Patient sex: M
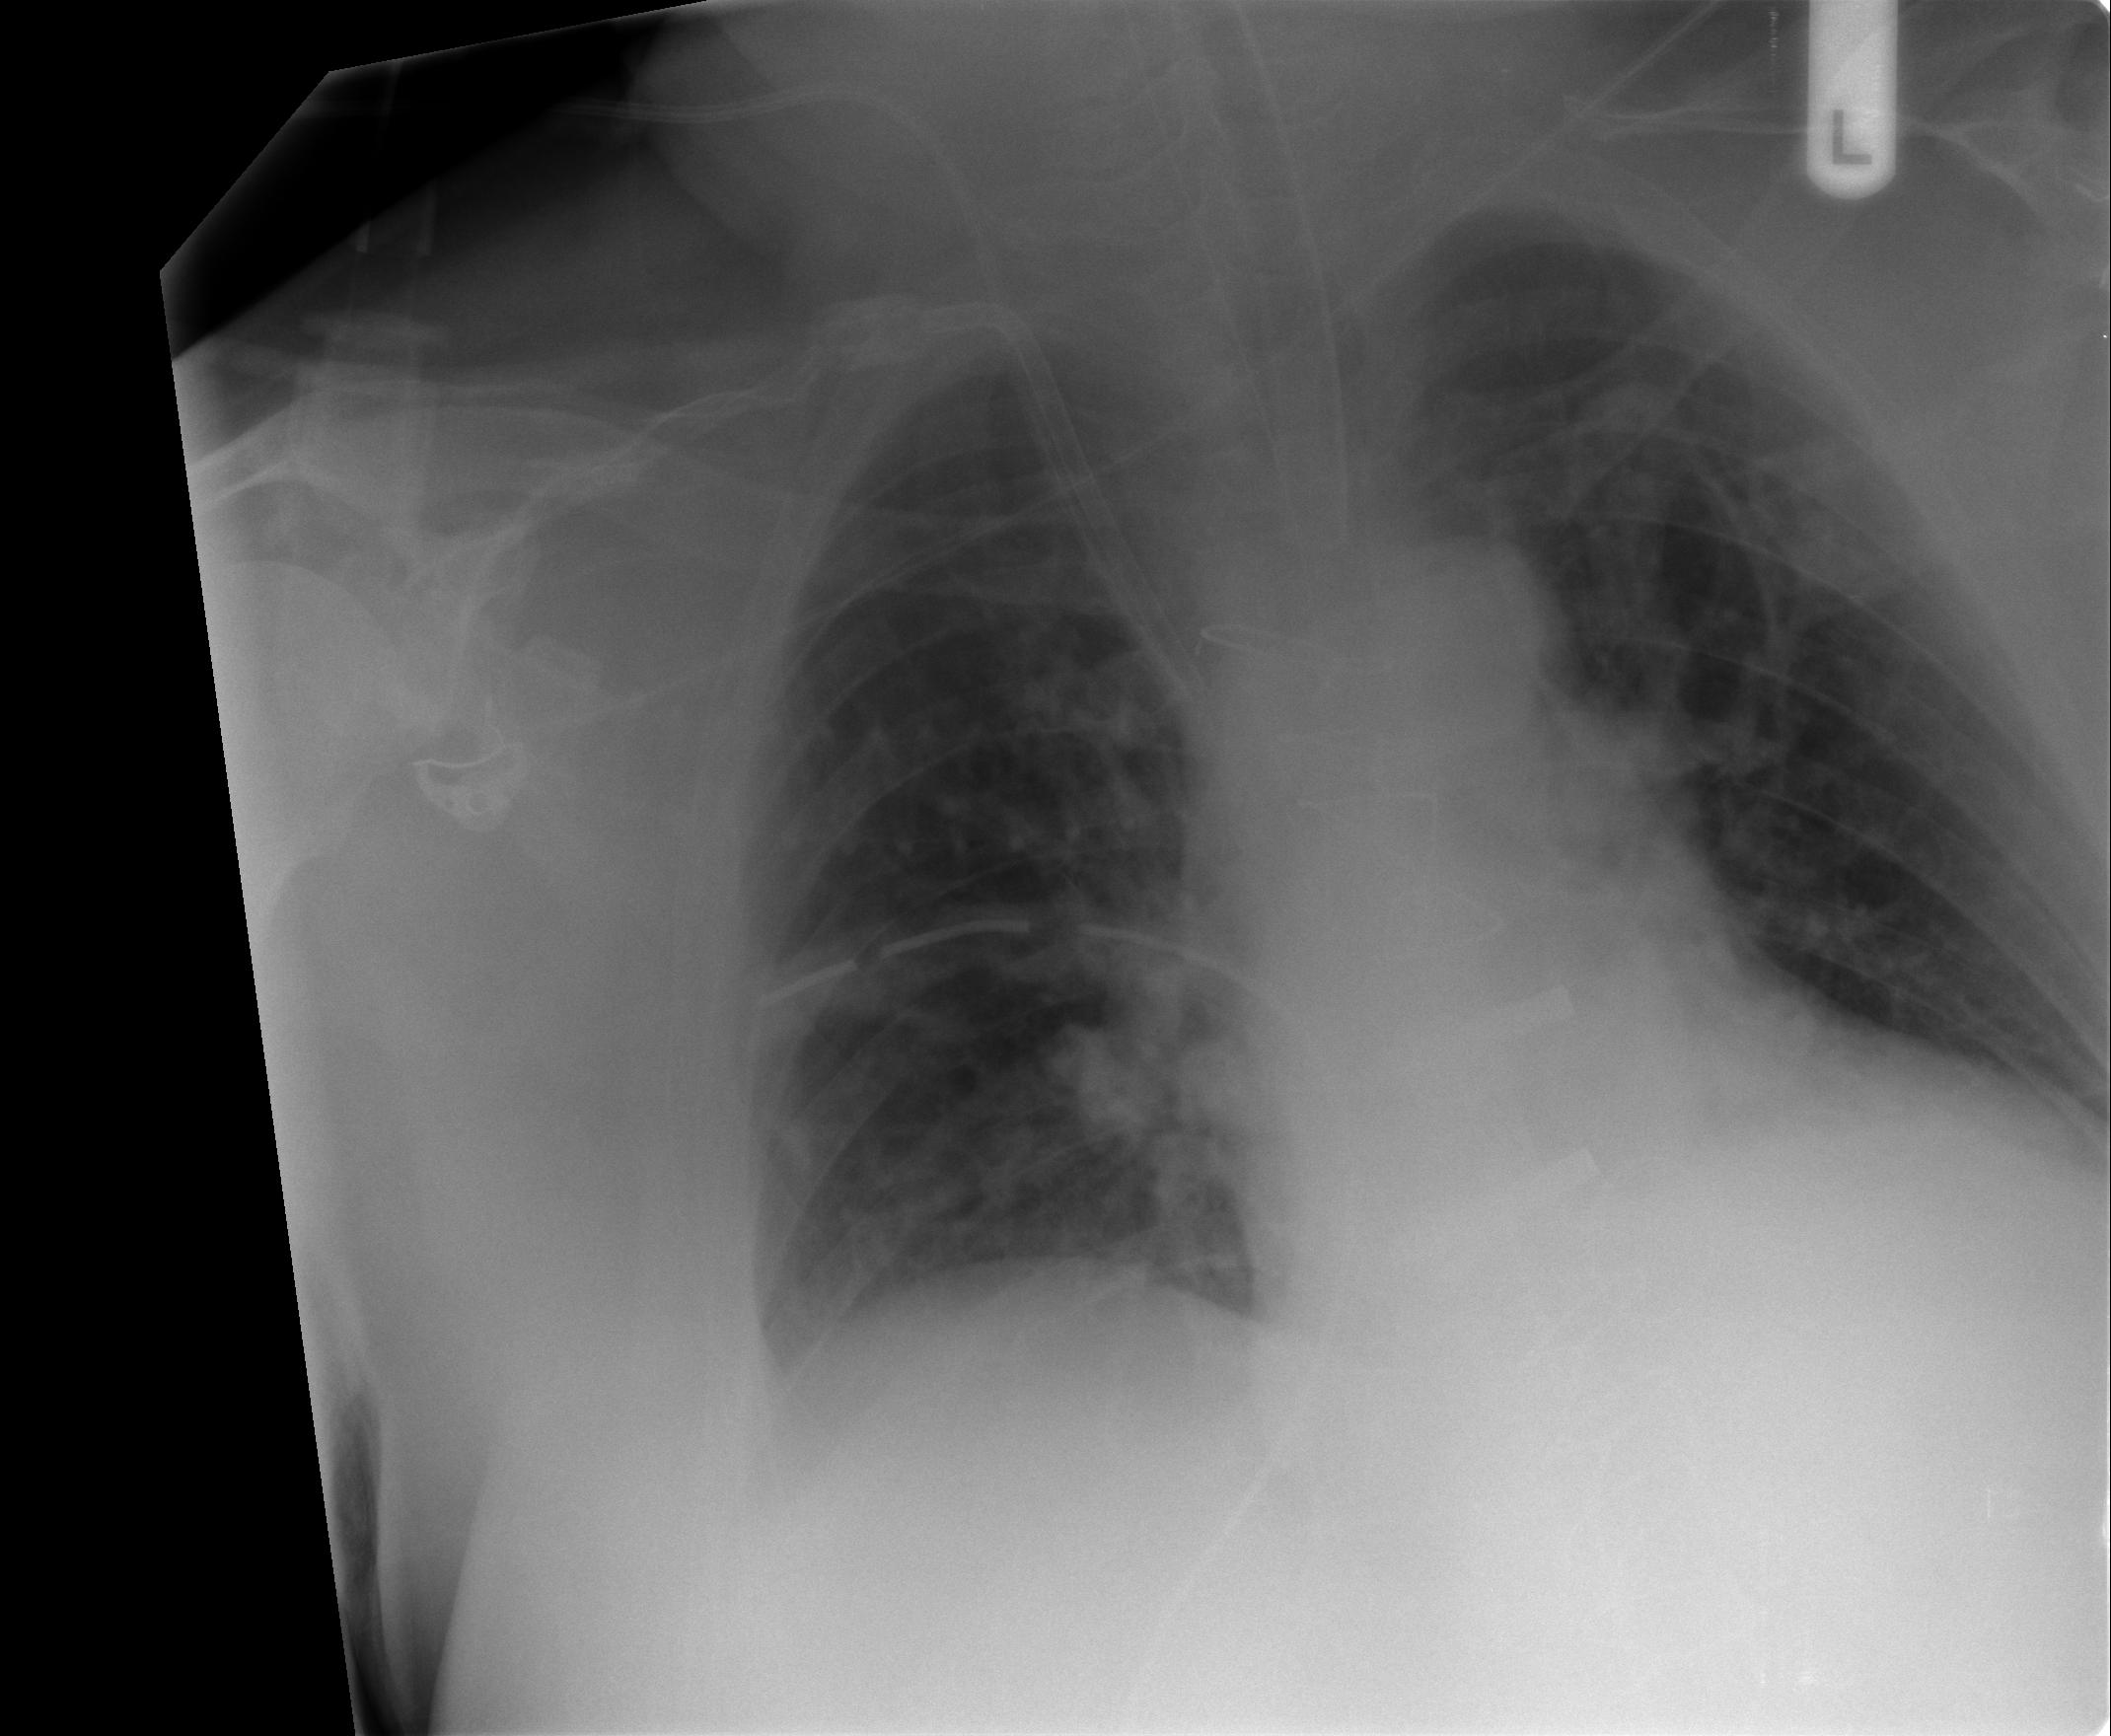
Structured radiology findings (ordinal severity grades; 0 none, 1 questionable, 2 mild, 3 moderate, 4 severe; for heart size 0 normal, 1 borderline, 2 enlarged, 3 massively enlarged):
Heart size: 2
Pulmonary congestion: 2
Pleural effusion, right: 0
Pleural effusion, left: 1
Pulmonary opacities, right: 2
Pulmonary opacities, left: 1
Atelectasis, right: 2
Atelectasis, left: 2